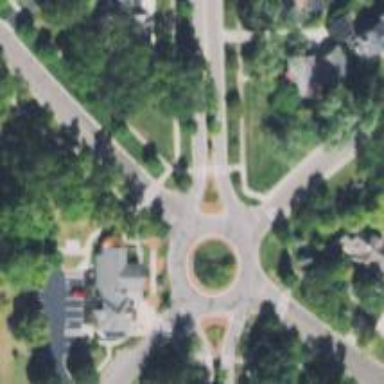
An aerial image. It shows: Tertiary road with asphalt surface leading to roundabout.